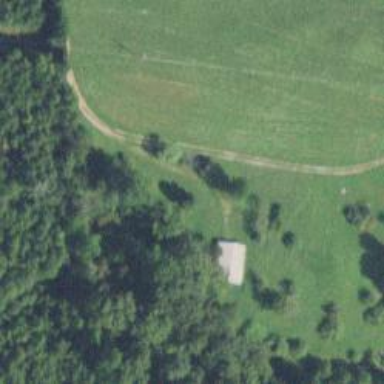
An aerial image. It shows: Driveway.